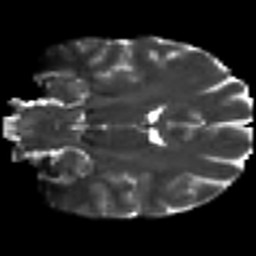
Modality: T2w
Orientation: coronal
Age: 25
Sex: female
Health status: healthy
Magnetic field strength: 3 T
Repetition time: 9 s
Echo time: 0.093 s